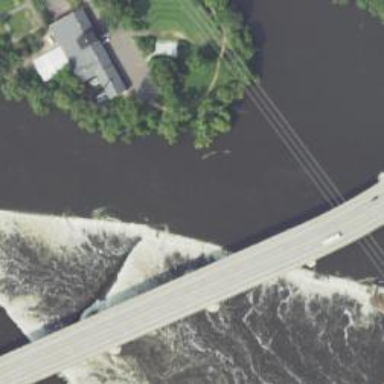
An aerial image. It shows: Weir along the waterway.